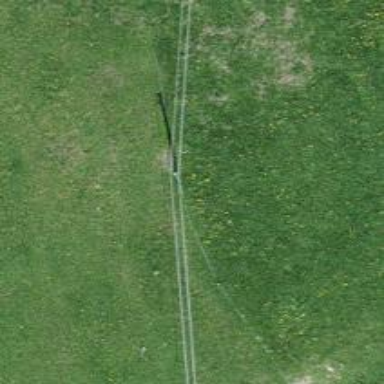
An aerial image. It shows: Minor power line.